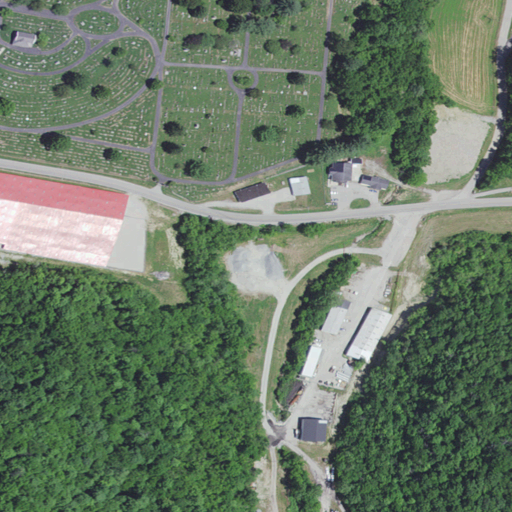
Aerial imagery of valley in Kentucky named Sleepy Hollow containing deciduous forest, open development, low intensity development, medium intensity development, mixed forest, barren land, high intensity development, and pasture